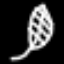
Label: leaf